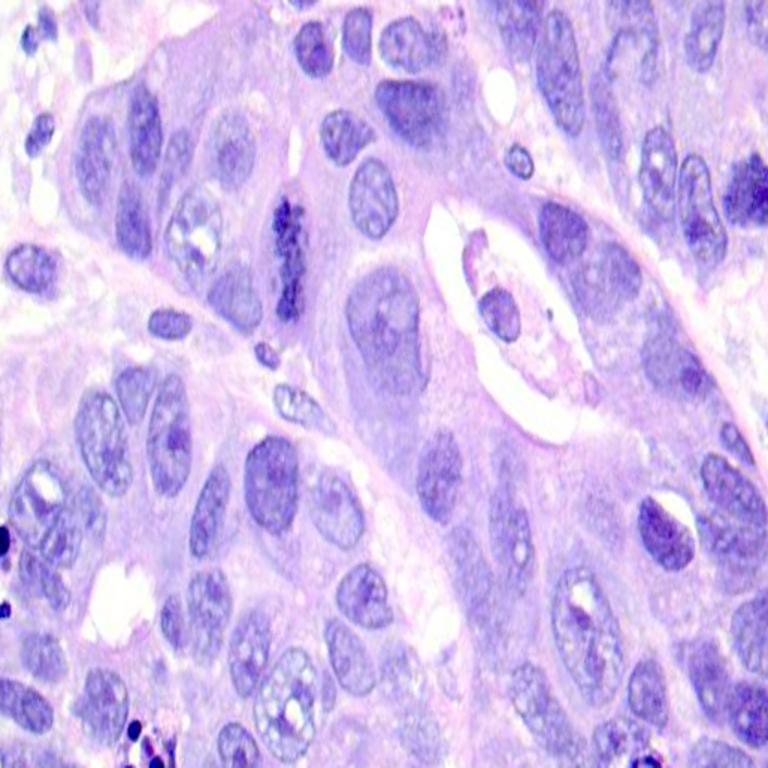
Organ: colon
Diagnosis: adenocarcinomas